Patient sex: F
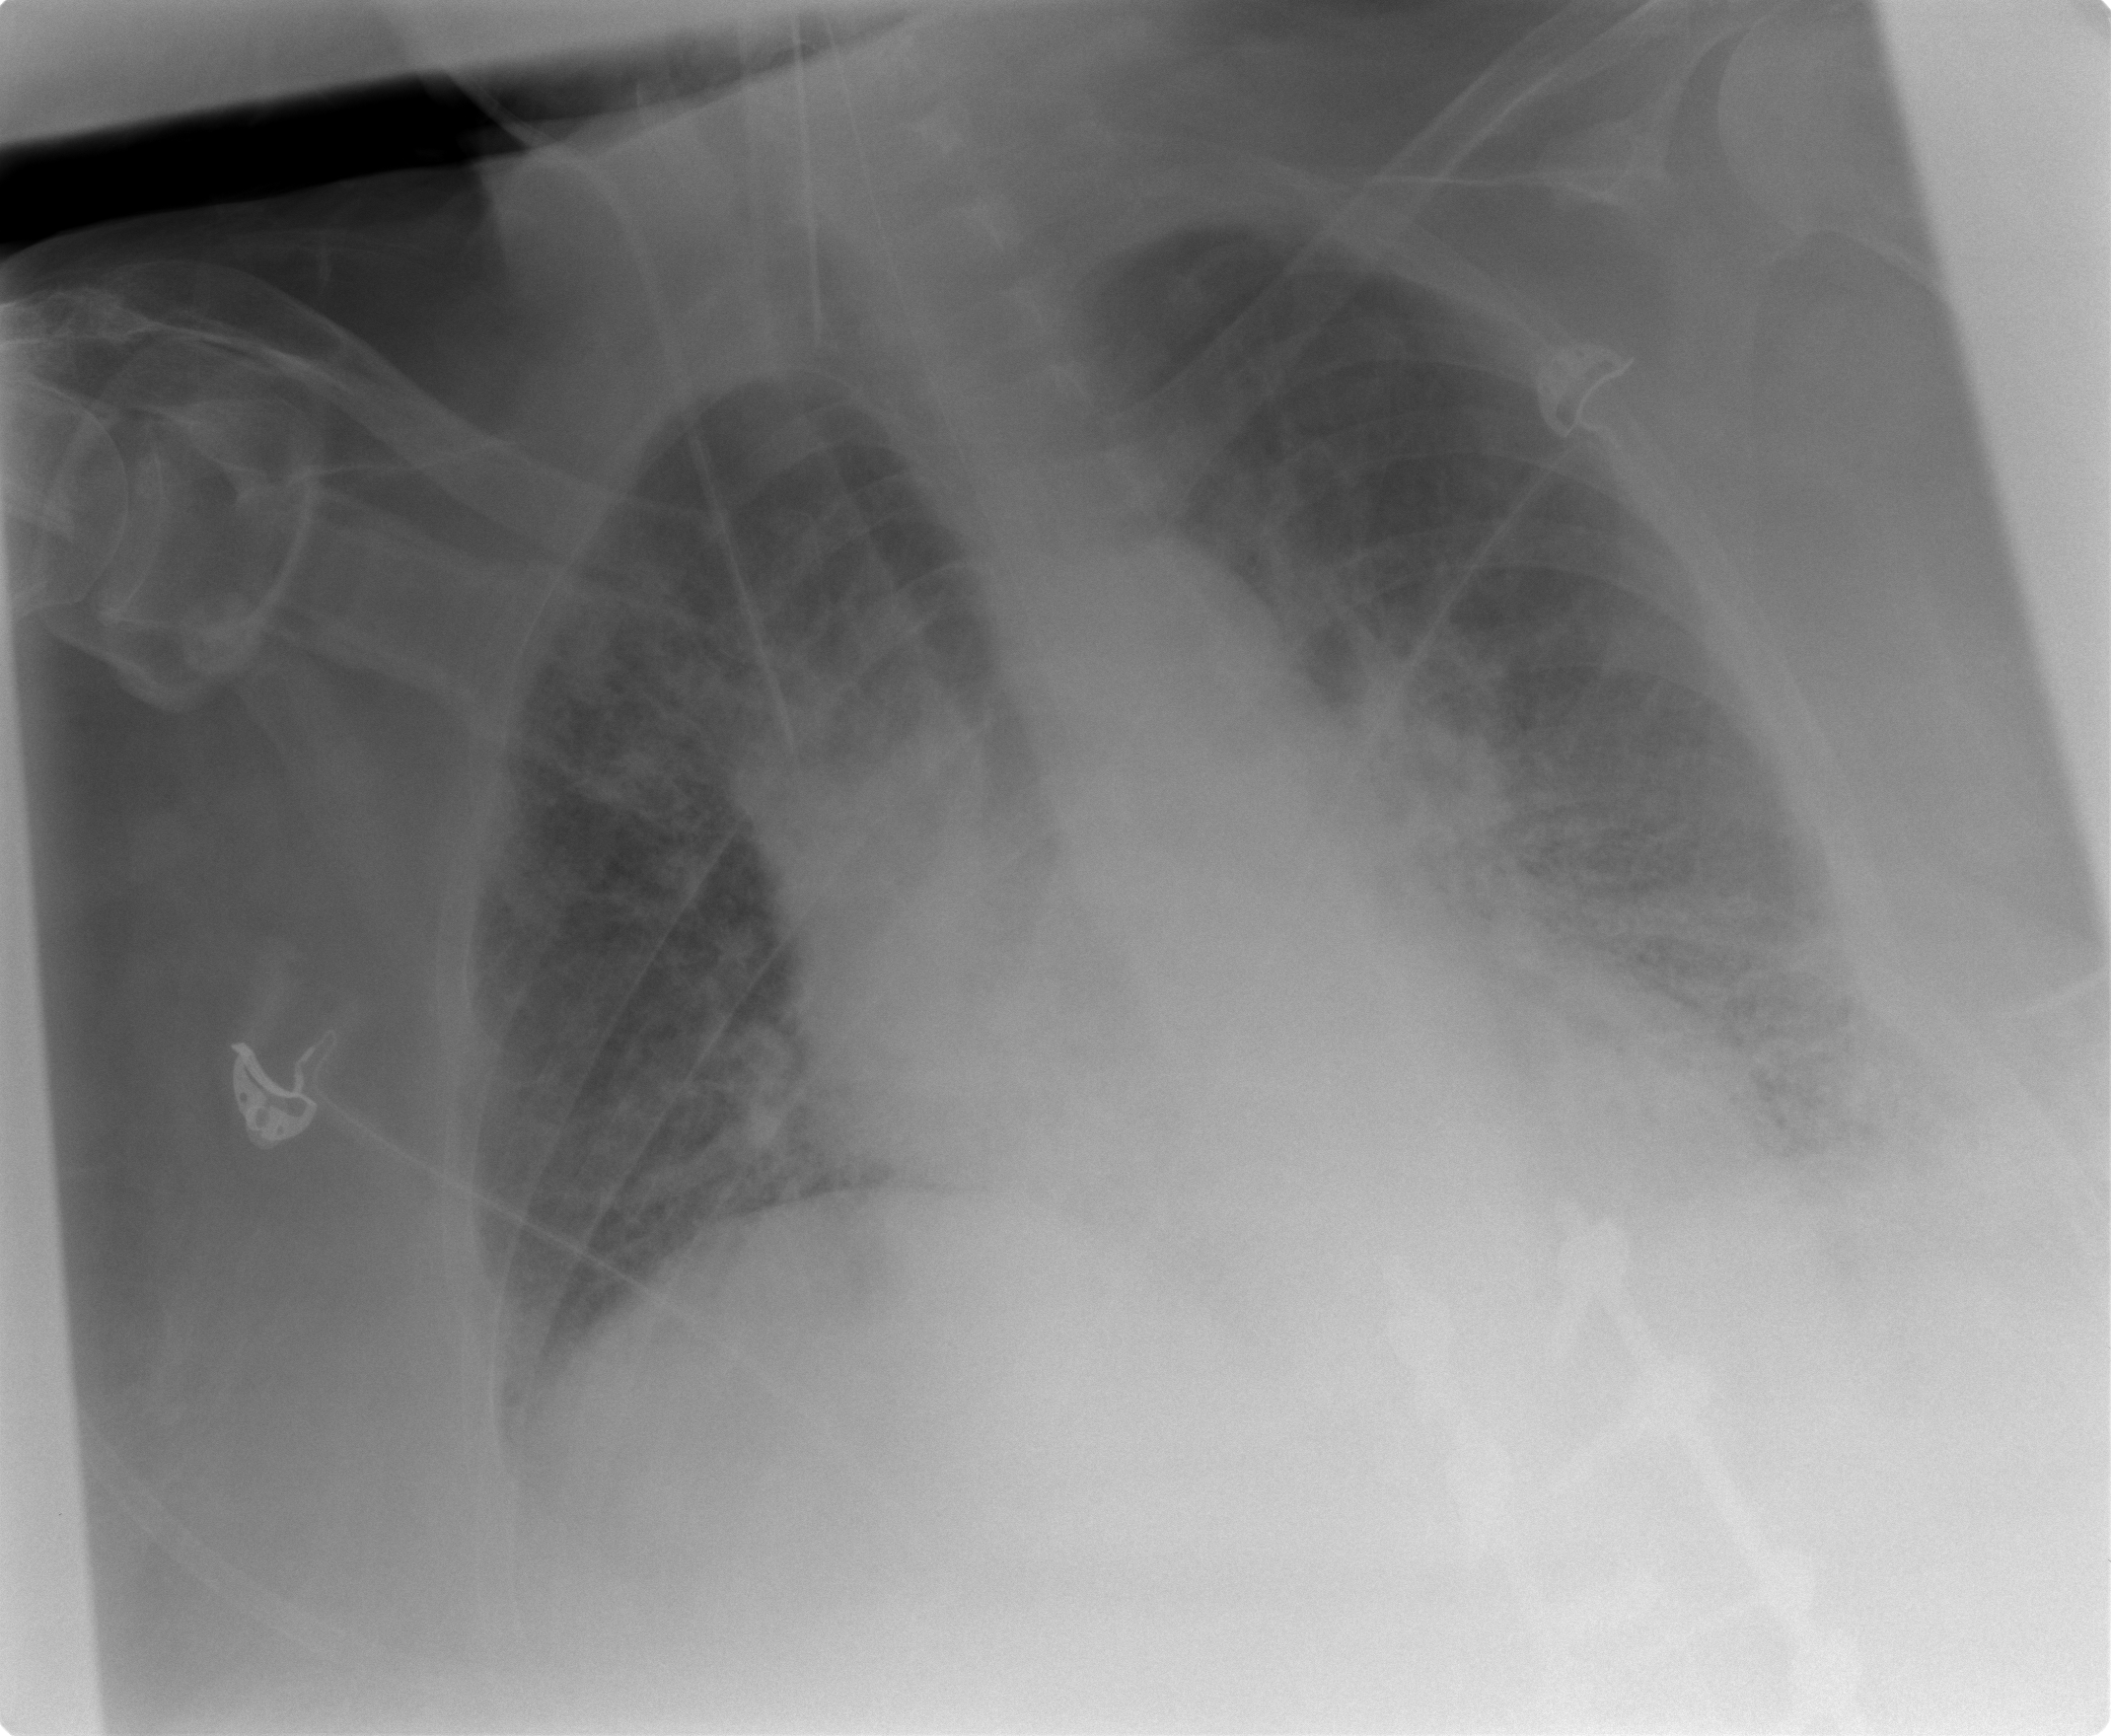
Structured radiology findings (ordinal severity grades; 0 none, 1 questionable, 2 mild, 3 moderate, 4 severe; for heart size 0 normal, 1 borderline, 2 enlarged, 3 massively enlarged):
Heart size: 2
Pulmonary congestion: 3
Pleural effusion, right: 1
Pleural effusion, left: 2
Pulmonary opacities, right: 2
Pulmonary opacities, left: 3
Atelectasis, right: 2
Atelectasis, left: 2